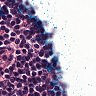
Metastatic tissue present: no